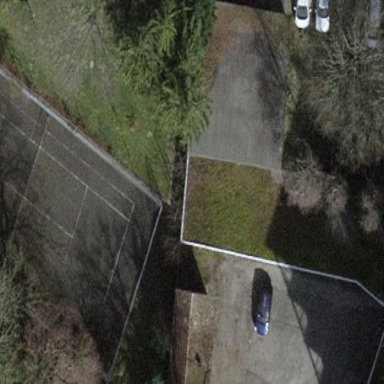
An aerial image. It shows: Group of garages.